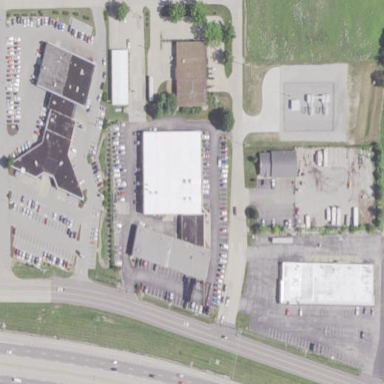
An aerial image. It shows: Commercial area.